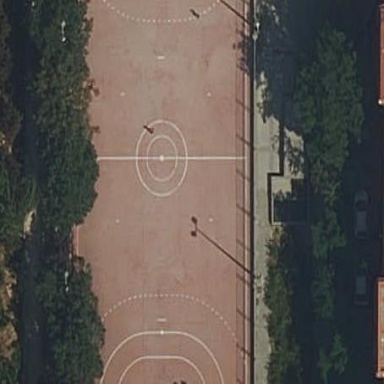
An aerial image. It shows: Futsal pitch for leisure and sports activities.